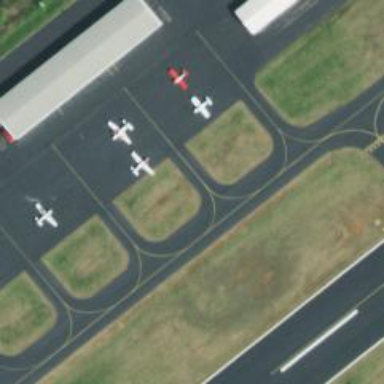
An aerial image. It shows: Image of taxiway at airport.